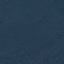
Land use / land cover: Forest